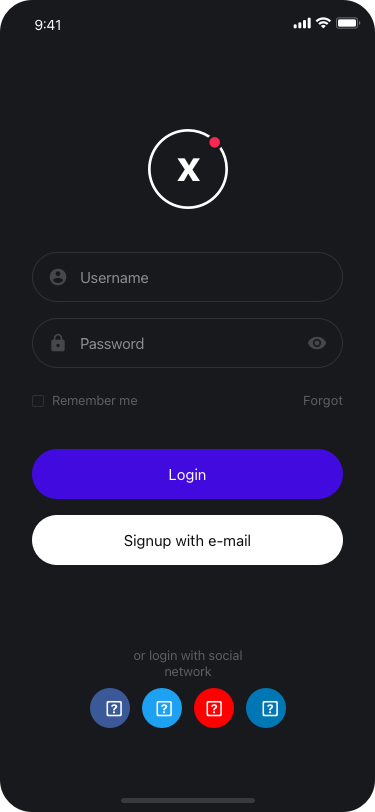
Text in this UI design:
Login
Signup with e-mail
Username
Password
Remember me
Forgot password?




or login with social network